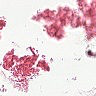
Metastatic tissue present: no